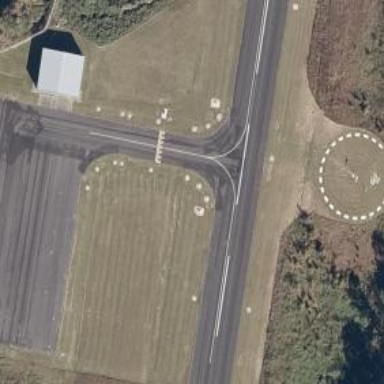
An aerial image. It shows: Runway surface made of asphalt at airport.